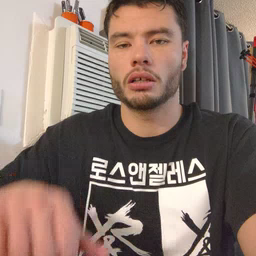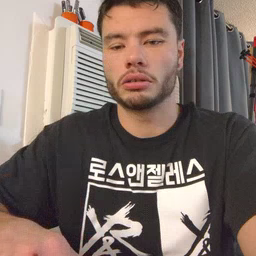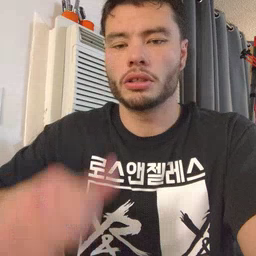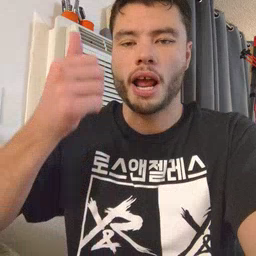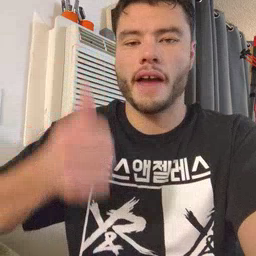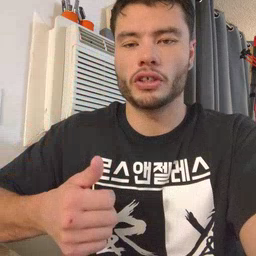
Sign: every